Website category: auto
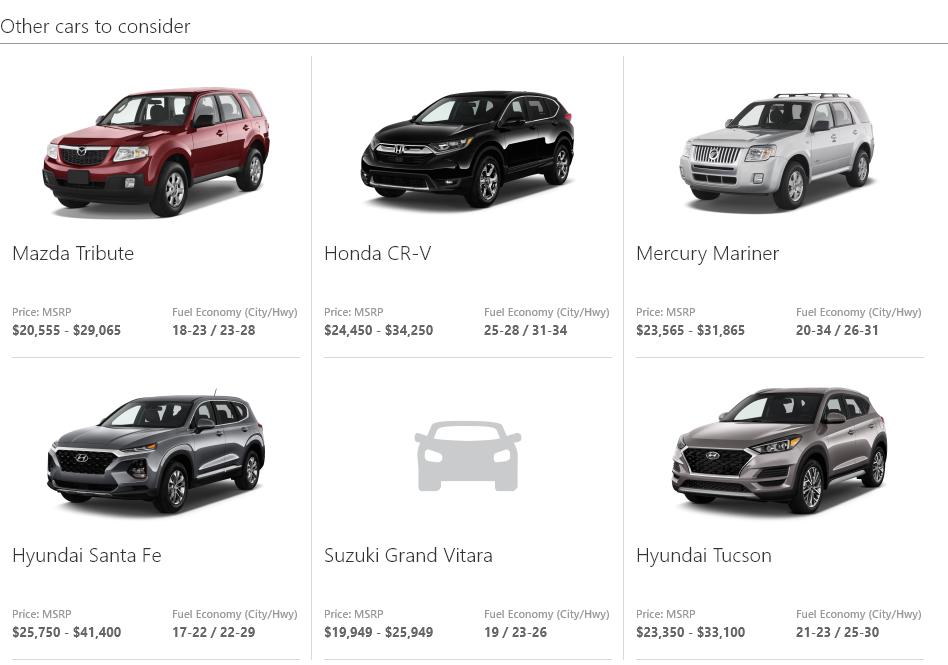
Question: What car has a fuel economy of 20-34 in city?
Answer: Mercury Mariner

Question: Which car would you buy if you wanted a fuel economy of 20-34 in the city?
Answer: Mercury Mariner

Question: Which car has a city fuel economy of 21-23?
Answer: Hyundai Tucson

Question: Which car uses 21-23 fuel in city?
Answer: Hyundai Tucson

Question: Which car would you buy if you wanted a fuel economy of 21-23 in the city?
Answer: Hyundai Tucson

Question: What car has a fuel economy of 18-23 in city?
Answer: Mazda Tribute

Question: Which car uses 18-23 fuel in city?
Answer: Mazda Tribute

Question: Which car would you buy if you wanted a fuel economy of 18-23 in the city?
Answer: Mazda Tribute

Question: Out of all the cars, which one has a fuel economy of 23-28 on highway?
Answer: Mazda Tribute

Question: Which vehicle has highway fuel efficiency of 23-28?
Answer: Mazda Tribute

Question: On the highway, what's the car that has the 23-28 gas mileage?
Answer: Mazda Tribute

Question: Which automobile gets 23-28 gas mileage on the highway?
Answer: Mazda Tribute

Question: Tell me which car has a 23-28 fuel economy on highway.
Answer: Mazda Tribute

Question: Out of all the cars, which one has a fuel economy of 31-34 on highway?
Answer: Honda CR-V

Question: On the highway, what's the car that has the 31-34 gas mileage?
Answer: Honda CR-V

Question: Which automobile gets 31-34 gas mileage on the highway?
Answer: Honda CR-V

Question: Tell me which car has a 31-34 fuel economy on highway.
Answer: Honda CR-V

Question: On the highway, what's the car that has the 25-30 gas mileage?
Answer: Hyundai Tucson

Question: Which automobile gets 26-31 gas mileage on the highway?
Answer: Mercury Mariner

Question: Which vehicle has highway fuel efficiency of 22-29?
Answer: Hyundai Santa Fe

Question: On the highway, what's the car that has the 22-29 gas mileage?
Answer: Hyundai Santa Fe

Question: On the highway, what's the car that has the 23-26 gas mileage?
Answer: Suzuki Grand Vitara

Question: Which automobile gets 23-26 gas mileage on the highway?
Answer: Suzuki Grand Vitara